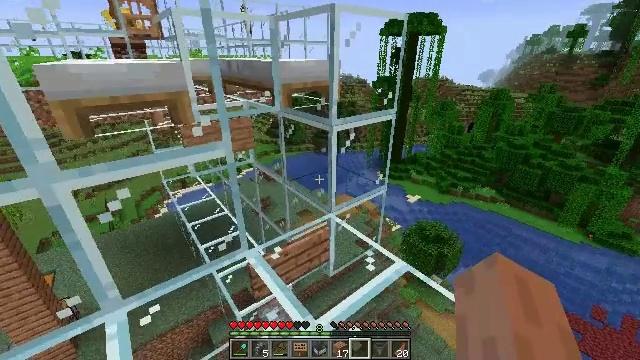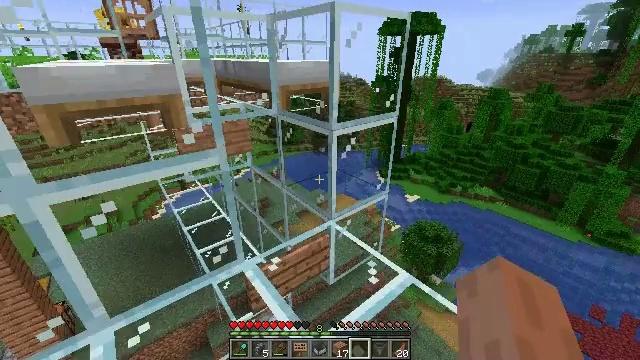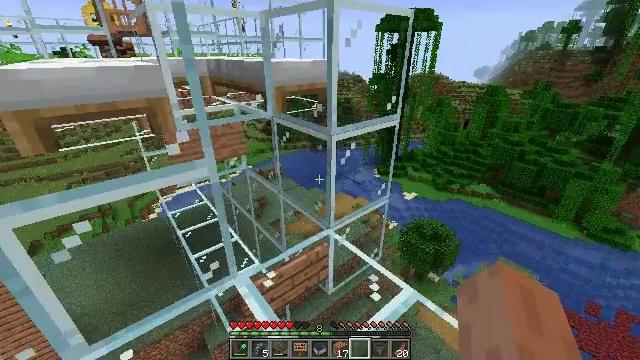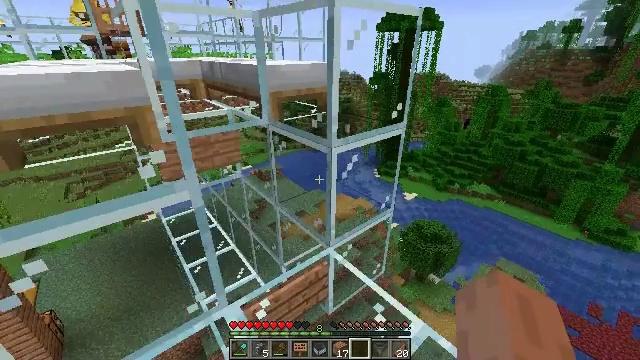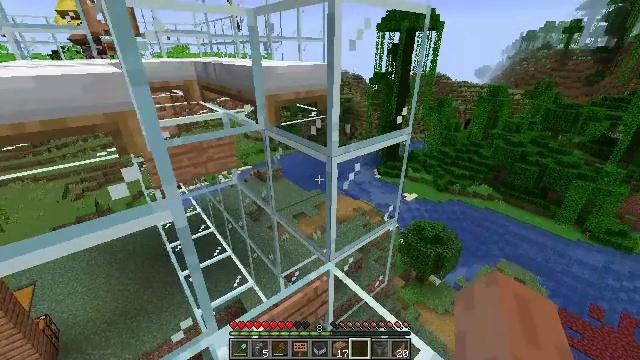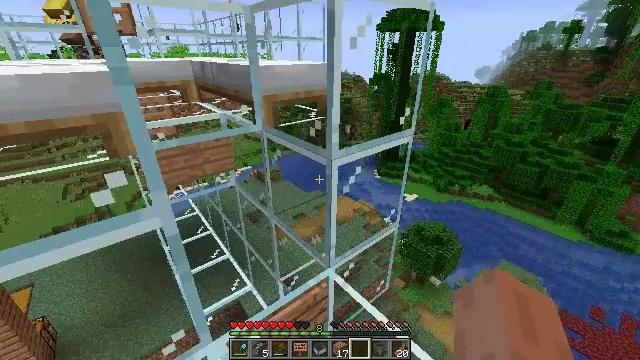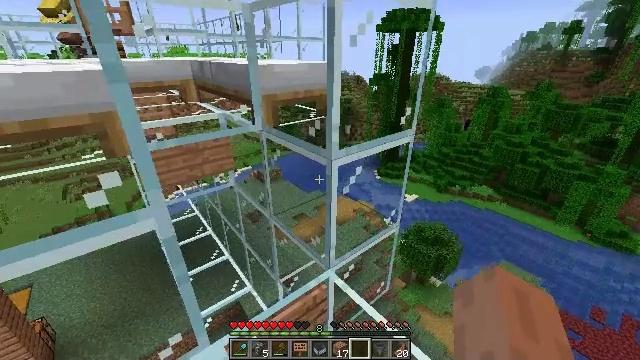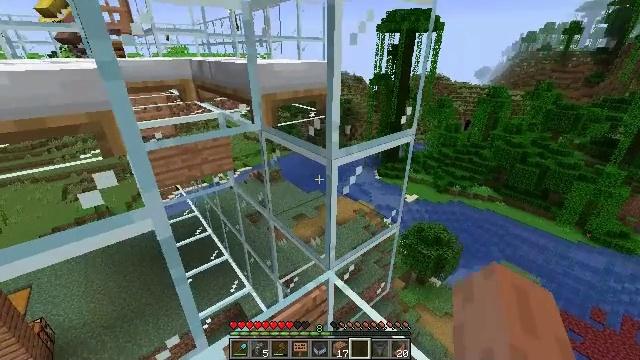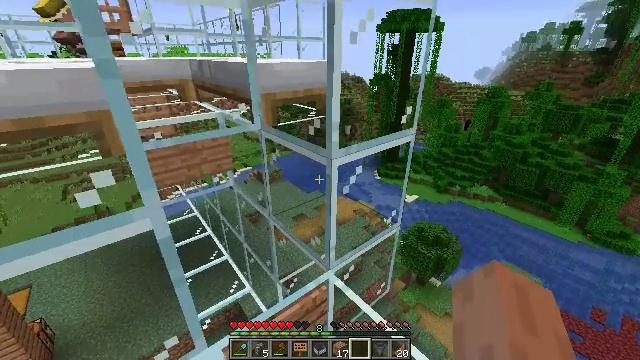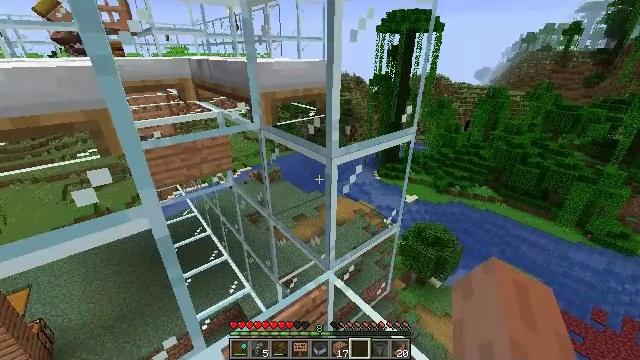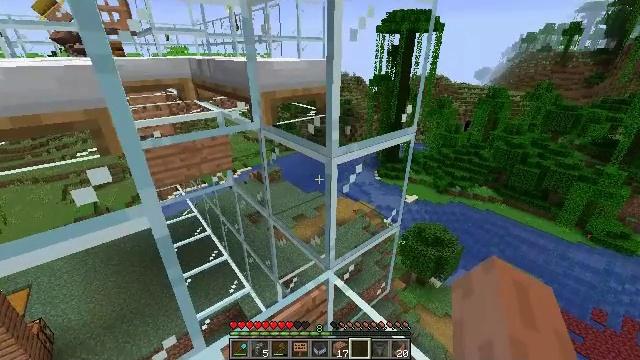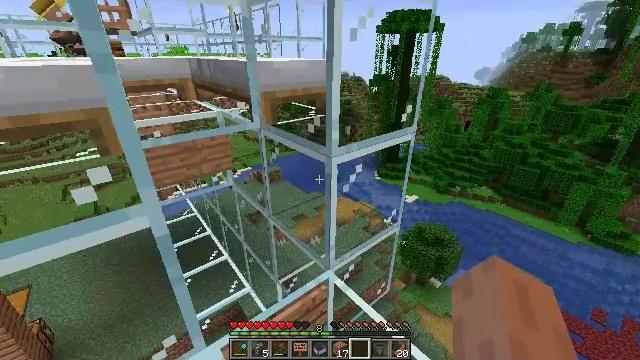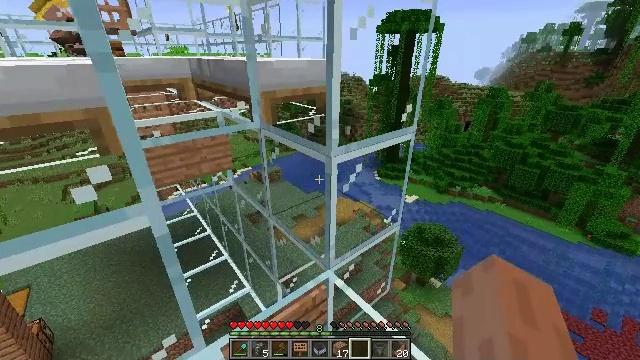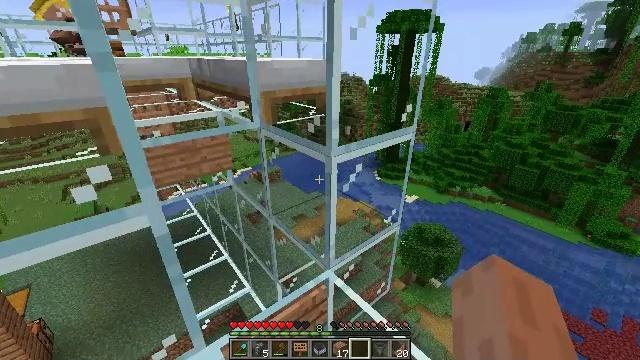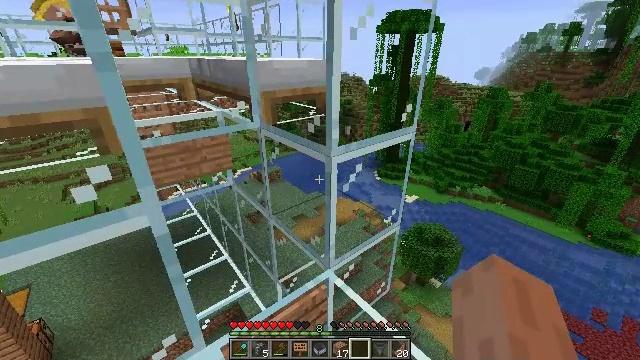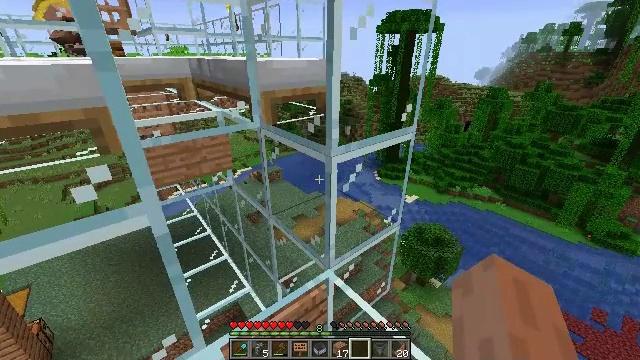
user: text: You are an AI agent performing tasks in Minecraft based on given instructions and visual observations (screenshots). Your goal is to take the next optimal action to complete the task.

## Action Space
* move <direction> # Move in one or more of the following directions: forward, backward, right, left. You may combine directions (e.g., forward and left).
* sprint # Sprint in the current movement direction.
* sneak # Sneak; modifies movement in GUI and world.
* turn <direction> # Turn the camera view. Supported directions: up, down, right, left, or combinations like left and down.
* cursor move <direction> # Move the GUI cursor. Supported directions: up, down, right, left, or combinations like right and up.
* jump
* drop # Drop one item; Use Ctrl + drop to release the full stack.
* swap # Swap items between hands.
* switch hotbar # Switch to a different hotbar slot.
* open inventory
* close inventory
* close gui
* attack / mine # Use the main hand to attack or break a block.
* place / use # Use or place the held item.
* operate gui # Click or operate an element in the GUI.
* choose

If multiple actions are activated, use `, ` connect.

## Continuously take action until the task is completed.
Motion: motion action
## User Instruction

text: Retrieve jungle planks by mining.
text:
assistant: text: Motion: move forward
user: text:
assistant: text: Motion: move forward
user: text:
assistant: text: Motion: move forward
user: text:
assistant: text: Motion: no_op
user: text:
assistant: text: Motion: no_op
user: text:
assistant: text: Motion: no_op
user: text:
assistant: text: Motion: no_op
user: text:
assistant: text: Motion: no_op
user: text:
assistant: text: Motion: no_op
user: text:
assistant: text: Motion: no_op
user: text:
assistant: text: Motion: no_op
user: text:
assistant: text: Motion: no_op
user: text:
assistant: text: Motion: no_op
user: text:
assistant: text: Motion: no_op
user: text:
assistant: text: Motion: no_op
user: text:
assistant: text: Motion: no_op
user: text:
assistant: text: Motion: no_op
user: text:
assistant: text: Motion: no_op
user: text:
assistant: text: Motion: no_op
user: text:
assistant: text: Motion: no_op
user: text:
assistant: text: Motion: no_op
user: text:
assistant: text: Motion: no_op
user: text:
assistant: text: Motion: no_op
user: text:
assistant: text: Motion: no_op
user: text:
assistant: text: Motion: no_op
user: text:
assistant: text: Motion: no_op
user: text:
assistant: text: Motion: no_op
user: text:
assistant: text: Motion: no_op
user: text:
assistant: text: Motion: no_op
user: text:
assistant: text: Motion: no_op